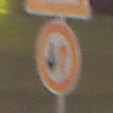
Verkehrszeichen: VorrangDesGegenverkehrs
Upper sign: Arbeitsstelle
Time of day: Night
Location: Outdoor (Suburban)
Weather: Clear
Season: NotSpecified
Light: Artificial